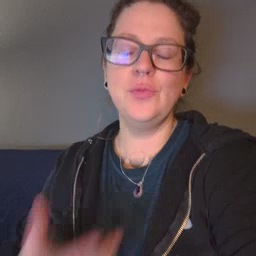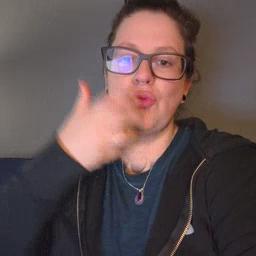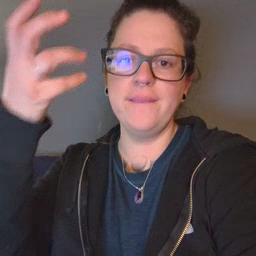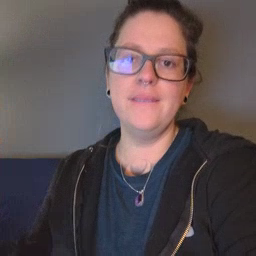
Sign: giraffe